Field crop: tomato
Growth stage: 2
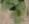
Species: solanum